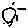
Label: sun